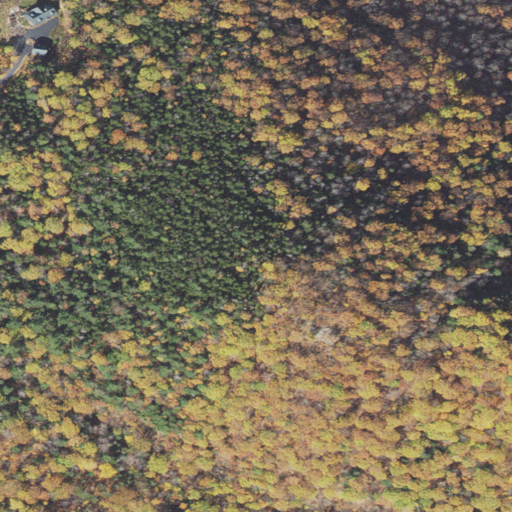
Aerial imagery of mountain in New Hampshire named Tin Mountain containing mixed forest, evergreen forest, deciduous forest, and medium intensity development